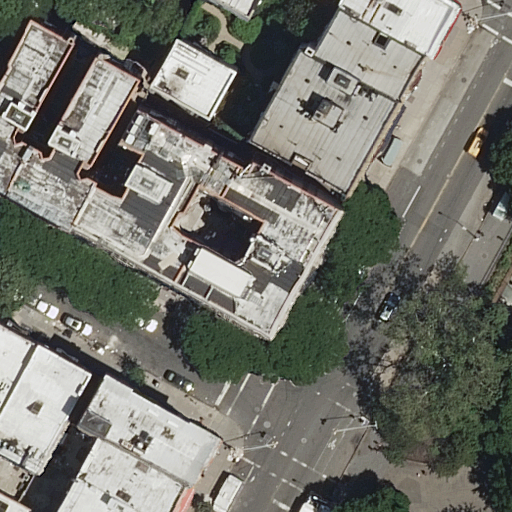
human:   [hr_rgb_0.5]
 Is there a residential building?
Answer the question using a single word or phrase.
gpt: yes

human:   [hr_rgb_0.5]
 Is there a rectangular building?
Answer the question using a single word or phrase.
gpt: yes

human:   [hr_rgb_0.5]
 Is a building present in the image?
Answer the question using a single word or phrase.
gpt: yes

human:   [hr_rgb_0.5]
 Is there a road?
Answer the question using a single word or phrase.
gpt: yes

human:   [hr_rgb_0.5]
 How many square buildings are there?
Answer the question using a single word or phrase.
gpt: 0

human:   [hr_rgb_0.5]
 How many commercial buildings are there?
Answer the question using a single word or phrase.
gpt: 0

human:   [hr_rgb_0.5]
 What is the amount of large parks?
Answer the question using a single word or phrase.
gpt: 1

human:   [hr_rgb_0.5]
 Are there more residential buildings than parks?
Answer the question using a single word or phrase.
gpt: yes

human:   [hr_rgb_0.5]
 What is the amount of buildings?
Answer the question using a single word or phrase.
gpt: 14

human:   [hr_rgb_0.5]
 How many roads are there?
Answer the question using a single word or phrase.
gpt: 9

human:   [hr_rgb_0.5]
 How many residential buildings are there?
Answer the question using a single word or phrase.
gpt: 14

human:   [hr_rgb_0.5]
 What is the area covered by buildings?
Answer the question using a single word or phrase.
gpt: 3806m2

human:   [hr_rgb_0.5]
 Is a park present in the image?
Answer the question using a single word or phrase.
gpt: yes

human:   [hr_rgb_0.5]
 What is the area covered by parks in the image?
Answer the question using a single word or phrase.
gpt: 5241m2

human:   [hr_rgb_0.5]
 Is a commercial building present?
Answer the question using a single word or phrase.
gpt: no

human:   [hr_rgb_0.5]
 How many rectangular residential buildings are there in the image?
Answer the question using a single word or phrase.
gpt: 10

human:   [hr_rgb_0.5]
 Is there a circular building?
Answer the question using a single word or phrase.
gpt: no

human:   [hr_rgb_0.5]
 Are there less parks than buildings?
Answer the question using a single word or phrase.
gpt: yes

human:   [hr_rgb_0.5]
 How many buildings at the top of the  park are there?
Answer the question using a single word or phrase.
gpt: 7

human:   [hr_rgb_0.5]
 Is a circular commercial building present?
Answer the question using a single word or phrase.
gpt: no

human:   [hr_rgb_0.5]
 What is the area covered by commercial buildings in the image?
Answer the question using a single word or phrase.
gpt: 0m2

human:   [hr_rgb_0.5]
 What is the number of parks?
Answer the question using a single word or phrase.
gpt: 1

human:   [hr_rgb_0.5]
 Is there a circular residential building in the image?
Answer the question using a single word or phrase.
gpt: no

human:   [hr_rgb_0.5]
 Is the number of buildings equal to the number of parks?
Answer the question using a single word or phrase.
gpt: no

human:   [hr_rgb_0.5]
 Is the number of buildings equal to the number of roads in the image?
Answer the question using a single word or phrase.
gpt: no

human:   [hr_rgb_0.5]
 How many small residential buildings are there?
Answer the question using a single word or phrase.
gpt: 3

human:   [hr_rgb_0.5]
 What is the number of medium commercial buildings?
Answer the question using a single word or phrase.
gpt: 0

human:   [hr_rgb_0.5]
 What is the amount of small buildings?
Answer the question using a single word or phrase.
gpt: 3

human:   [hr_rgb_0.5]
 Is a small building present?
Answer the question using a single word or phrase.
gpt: yes

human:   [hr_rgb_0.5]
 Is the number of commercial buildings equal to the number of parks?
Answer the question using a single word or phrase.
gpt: no

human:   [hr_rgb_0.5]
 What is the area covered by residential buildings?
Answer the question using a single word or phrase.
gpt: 3806m2

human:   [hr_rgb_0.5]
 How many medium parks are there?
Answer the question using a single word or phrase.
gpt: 0

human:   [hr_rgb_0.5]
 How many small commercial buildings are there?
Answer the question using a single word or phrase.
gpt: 0

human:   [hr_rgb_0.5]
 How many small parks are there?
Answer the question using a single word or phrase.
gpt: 0

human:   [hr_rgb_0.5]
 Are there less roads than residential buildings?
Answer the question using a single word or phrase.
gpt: yes

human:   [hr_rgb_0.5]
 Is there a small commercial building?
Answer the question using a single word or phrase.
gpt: no

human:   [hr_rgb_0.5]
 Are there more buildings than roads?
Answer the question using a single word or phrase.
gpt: yes

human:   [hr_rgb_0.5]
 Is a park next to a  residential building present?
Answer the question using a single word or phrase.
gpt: yes

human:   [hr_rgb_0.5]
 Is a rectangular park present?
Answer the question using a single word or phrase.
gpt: yes

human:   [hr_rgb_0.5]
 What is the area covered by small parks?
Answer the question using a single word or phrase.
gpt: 0m2

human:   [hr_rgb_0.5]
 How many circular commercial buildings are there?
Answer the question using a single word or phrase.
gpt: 0

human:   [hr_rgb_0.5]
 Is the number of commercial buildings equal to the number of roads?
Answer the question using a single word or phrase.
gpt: no

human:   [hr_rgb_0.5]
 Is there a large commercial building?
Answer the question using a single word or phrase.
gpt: no

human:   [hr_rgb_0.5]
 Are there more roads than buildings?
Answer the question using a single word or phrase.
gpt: no

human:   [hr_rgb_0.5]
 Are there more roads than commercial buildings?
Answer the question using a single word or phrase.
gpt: yes

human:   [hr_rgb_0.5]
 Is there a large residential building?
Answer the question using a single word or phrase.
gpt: yes

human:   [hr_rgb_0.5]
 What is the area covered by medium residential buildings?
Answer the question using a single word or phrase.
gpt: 1821m2

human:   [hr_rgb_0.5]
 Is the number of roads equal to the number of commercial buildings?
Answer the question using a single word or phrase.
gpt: no

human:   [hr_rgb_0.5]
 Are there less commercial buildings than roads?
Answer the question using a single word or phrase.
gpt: yes

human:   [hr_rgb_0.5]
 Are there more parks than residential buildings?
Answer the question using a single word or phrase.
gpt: no

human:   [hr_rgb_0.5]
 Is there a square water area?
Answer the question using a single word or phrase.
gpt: no

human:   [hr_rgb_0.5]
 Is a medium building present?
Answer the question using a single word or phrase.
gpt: yes

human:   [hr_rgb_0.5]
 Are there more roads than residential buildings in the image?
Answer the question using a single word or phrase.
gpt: no

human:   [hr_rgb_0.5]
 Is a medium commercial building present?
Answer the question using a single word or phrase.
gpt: no

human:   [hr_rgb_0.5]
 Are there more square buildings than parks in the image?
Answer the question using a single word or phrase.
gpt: no

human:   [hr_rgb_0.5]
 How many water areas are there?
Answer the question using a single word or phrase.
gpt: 0

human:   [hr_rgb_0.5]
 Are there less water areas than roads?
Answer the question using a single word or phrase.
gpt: yes

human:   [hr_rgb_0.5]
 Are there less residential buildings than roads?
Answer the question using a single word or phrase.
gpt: no

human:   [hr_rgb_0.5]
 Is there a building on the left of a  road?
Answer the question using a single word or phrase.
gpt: yes

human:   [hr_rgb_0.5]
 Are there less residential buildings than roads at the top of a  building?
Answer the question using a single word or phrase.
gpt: no

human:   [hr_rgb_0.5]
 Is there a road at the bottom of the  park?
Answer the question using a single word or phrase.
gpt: yes

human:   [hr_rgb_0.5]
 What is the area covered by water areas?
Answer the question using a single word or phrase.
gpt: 0m2

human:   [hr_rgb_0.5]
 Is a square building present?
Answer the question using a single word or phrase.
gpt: no

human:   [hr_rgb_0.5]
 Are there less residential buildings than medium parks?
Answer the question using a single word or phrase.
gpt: no